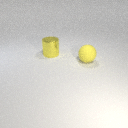
large yellow rubber sphere in front of large yellow metal cylinder